Interaction volume radius: 5 \u00c5
Interaction volume height: 10 \u00c5
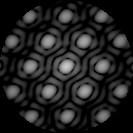
Disorder parameter: 0.04317